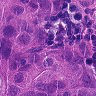
Metastatic tissue present: yes